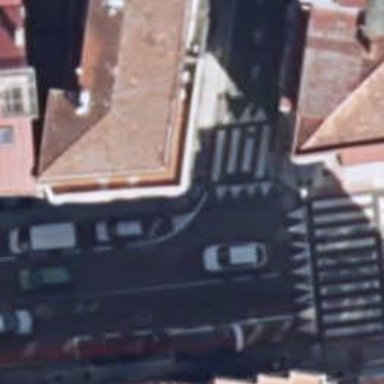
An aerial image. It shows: Uncontrolled zebra crossing with traffic calming table.